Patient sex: M
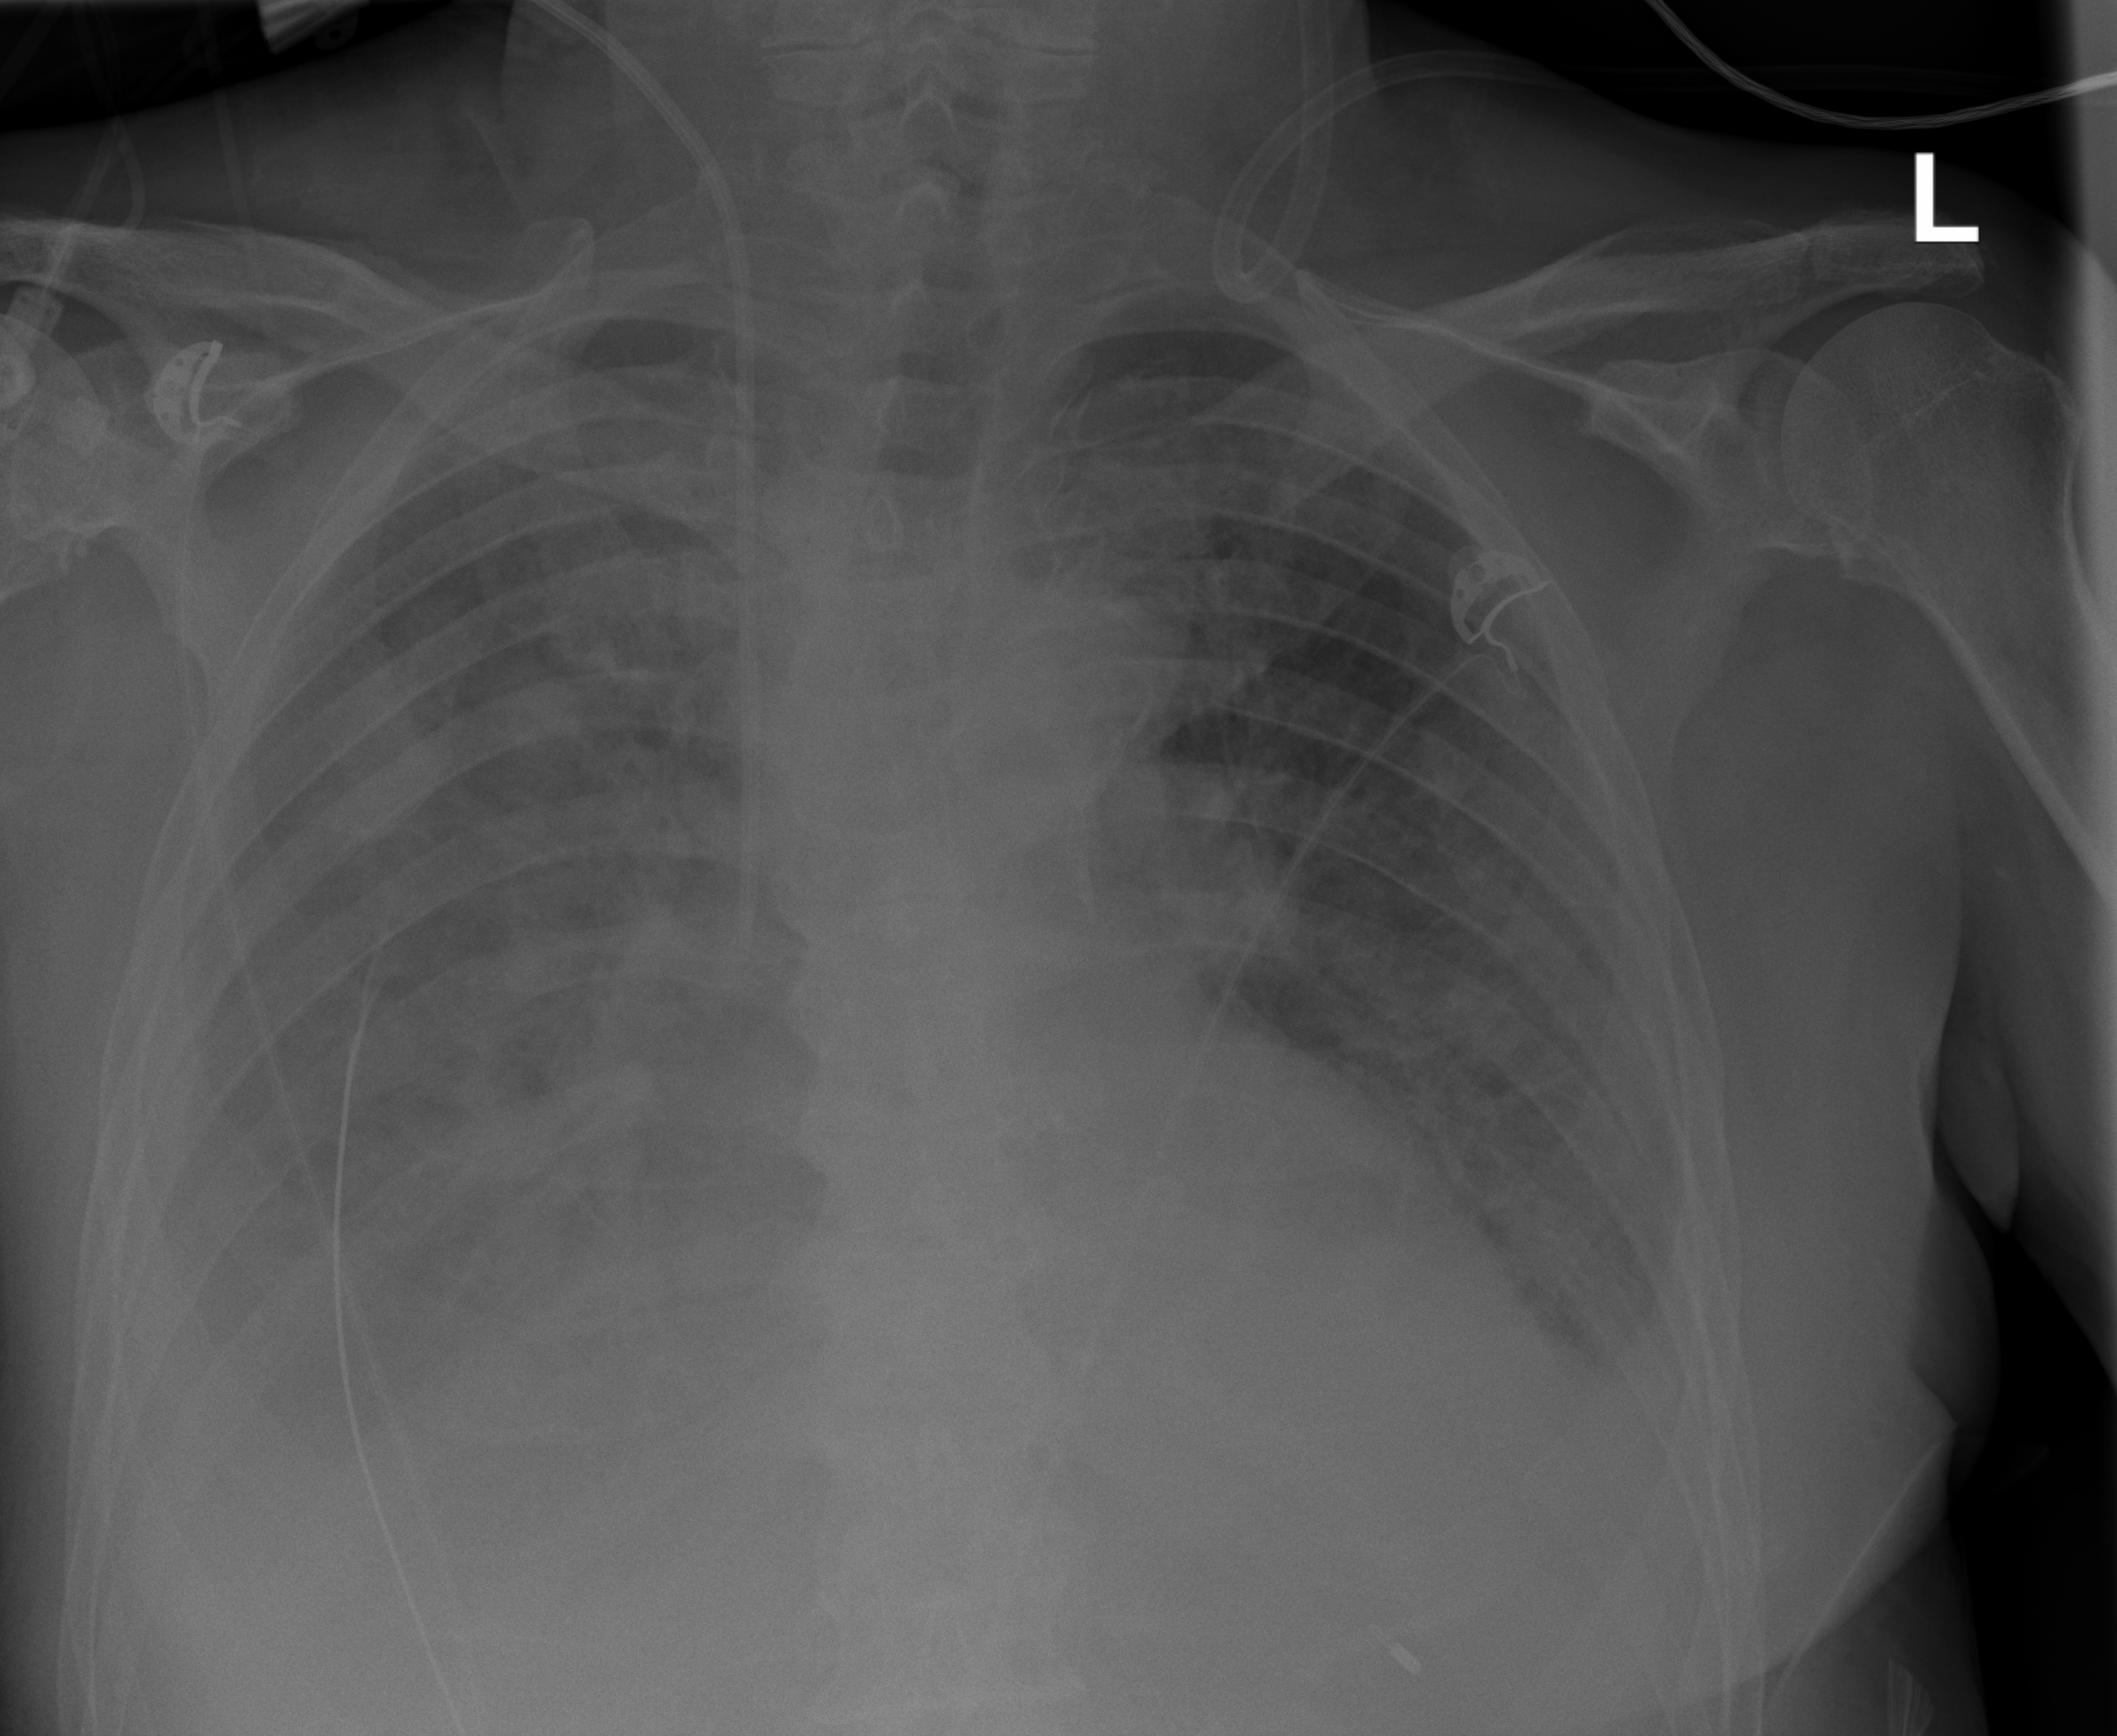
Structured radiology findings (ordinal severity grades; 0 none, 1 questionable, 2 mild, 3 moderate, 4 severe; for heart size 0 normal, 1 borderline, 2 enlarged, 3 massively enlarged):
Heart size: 1
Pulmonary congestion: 3
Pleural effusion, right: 3
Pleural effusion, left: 2
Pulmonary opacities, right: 2
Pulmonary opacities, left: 2
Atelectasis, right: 3
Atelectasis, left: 2